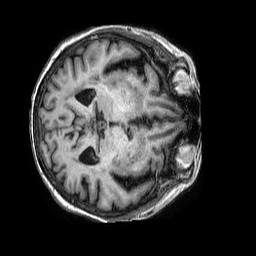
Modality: T1w
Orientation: axial
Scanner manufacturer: philips
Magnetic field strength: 3 T
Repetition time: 0.006619 s
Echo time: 0.002967 s